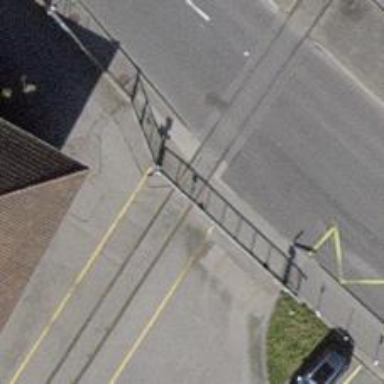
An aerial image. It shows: Gate.